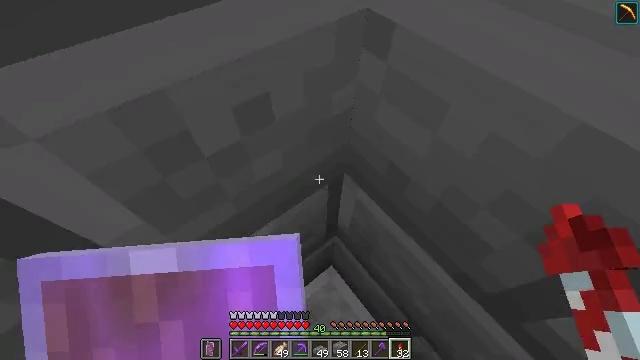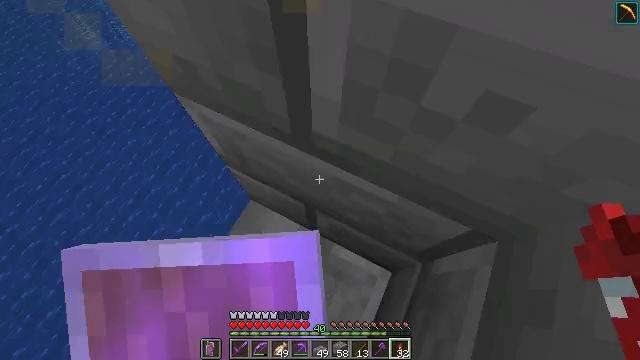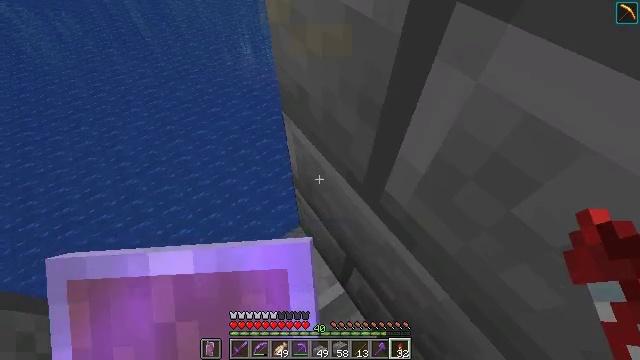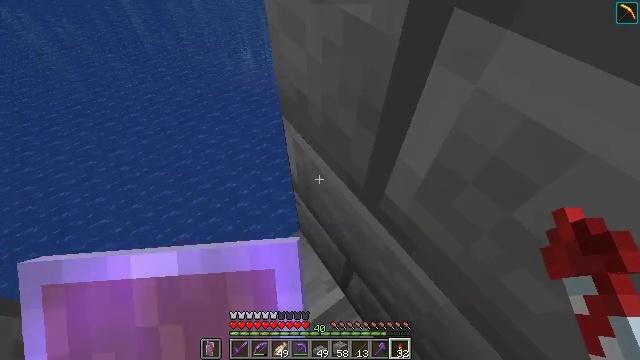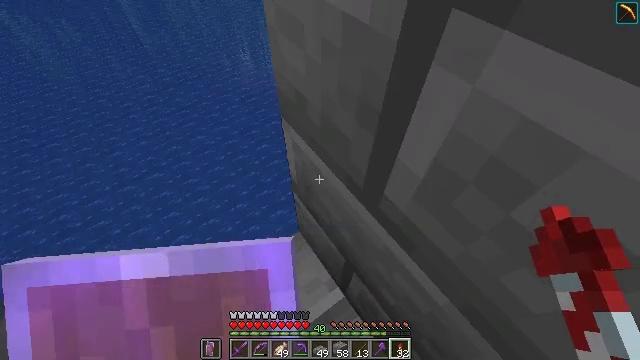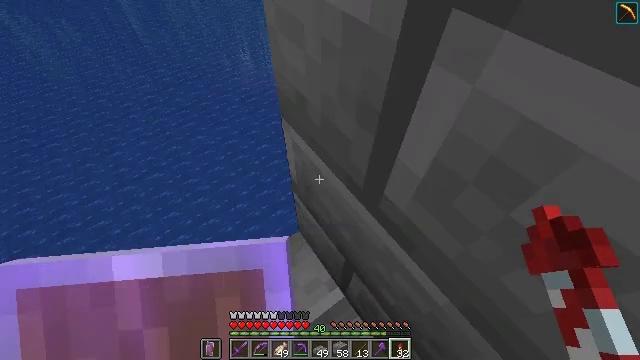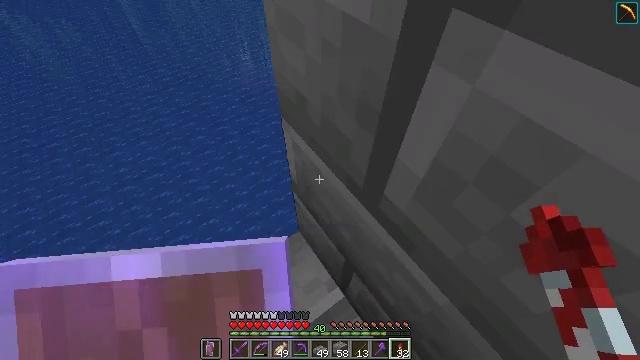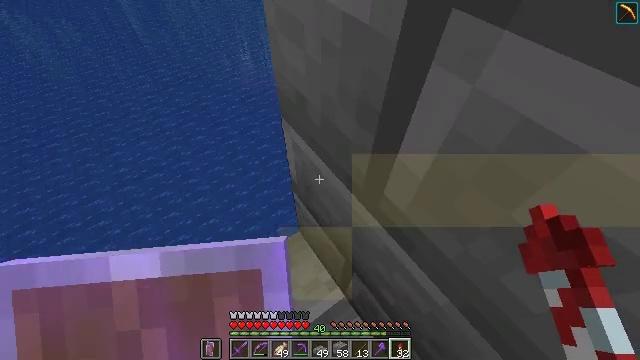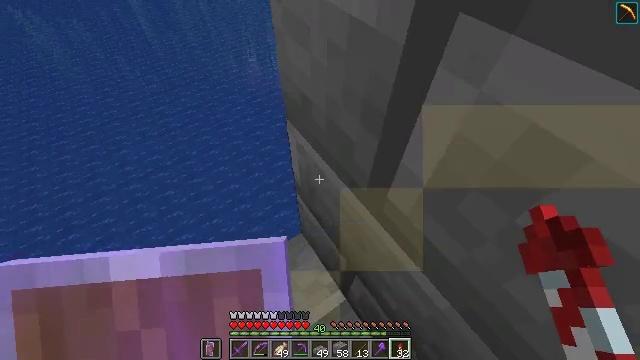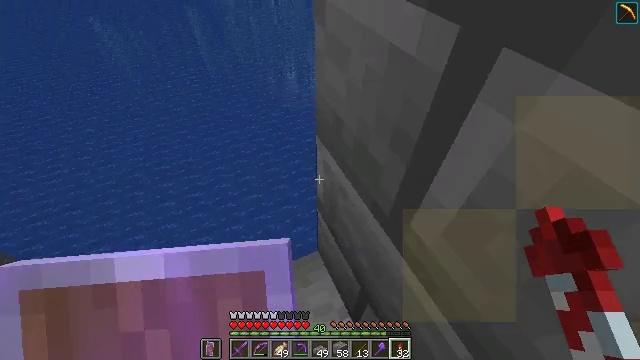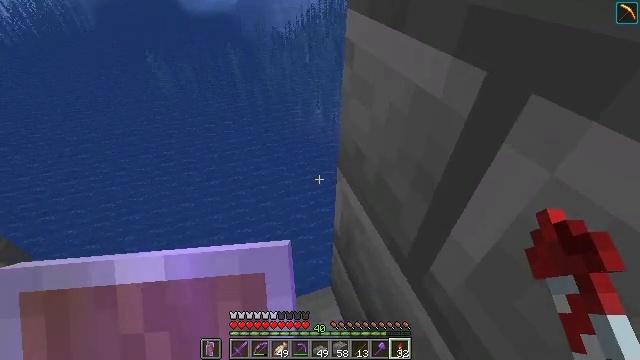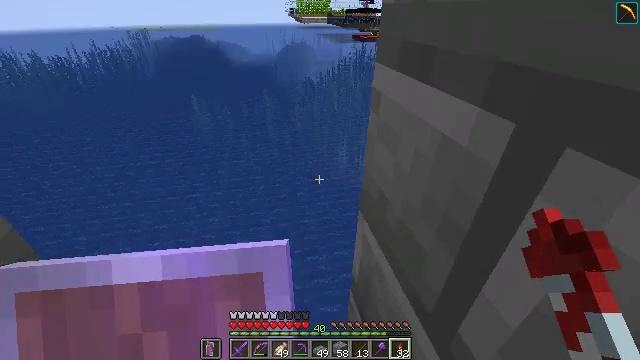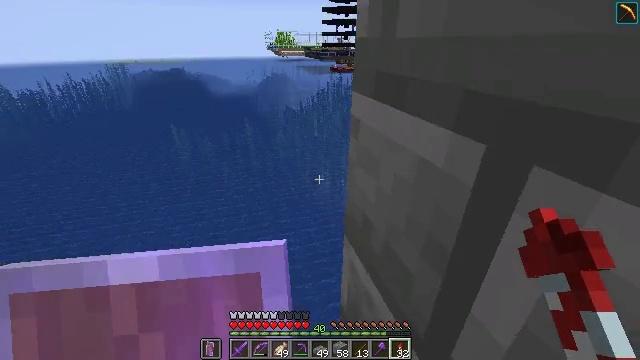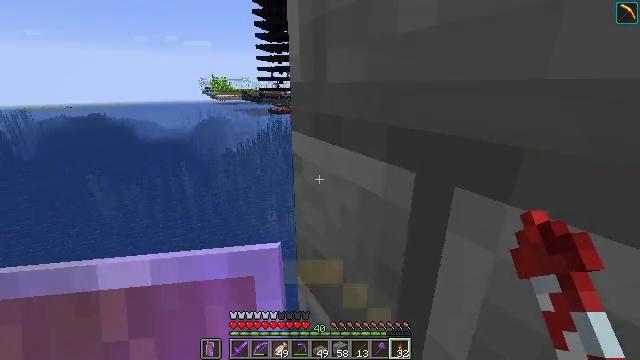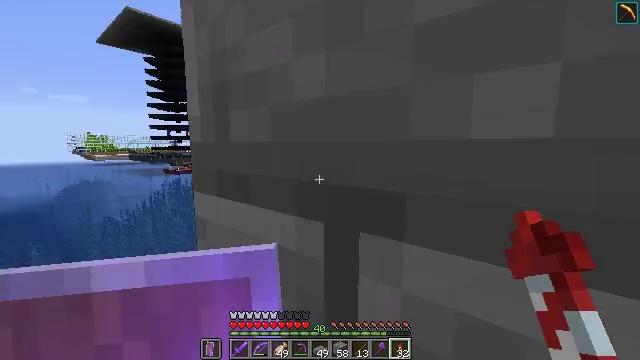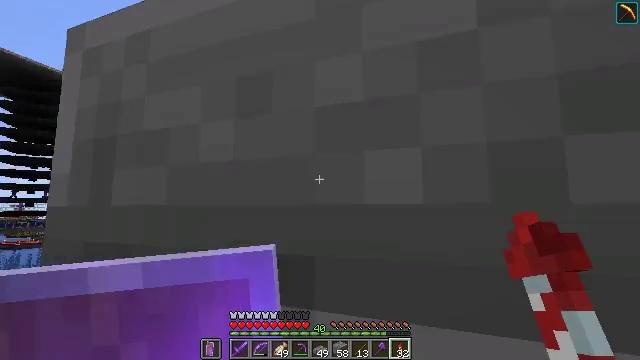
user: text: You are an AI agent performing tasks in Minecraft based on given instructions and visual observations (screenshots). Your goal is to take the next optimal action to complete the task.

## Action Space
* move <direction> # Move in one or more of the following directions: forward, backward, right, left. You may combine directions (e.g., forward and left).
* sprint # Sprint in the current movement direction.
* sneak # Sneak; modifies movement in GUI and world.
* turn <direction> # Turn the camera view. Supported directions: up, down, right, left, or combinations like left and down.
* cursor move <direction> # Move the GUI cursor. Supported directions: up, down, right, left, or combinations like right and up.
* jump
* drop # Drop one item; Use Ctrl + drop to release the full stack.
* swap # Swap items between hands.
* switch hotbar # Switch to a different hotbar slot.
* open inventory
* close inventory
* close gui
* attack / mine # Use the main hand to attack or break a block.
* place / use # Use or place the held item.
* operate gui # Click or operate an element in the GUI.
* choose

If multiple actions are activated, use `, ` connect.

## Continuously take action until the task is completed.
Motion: motion action
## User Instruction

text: Mine stone bricks from a structure.
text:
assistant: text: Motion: turn left and down
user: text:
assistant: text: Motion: turn left and up
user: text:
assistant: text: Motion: no_op
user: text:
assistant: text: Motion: no_op
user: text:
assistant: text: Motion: no_op
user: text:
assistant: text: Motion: no_op
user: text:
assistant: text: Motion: no_op
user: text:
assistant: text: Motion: turn left
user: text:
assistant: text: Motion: turn left and up
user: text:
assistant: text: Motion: turn left and up
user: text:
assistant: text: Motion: turn left and up
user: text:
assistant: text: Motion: turn right and up
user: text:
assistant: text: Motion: turn right and up
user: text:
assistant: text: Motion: turn right and up
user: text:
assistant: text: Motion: turn right and up
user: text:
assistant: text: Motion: turn right and up
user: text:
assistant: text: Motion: turn right and up
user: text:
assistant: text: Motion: no_op
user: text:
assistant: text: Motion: no_op
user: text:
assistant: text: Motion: no_op
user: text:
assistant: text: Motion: no_op
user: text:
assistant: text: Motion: no_op
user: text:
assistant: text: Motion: no_op
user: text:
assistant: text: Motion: turn left and down
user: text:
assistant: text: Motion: turn left and down
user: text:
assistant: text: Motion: turn left and down
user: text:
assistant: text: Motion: turn down
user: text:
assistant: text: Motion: no_op
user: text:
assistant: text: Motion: turn right and down
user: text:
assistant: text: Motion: turn right and down